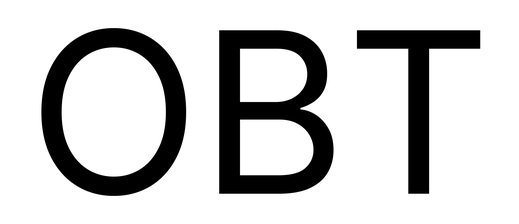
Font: Inter_Regular